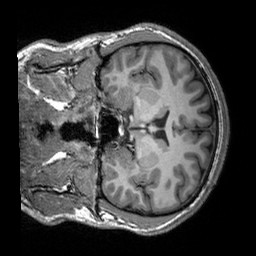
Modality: T1w
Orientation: coronal
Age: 24
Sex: male
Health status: healthy
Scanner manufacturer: siemens
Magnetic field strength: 3 T
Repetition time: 2.3 s
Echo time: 0.00303 s